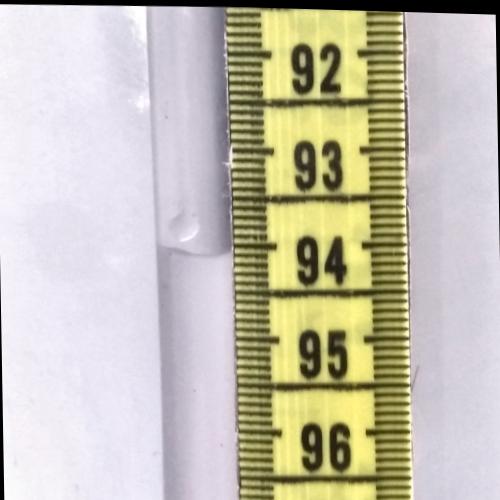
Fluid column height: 94.1 cm